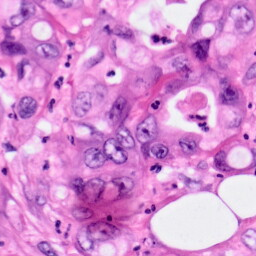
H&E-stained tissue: Pancreatic